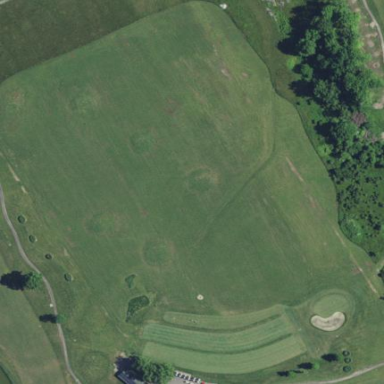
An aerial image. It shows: Scenic golf fairway.